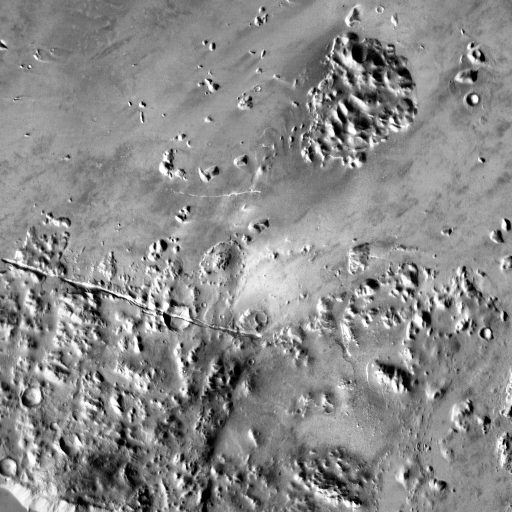
Crater classes present: Background, Other, Buried